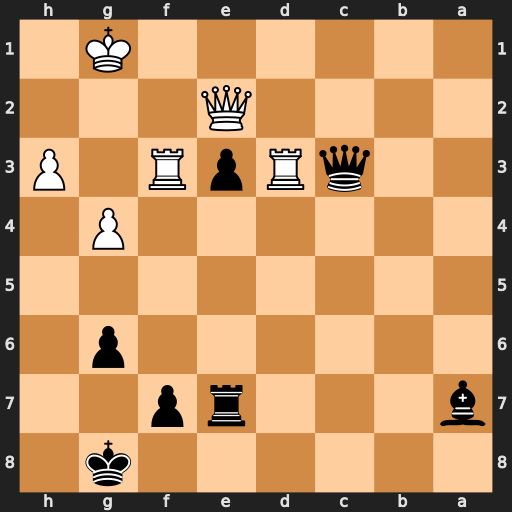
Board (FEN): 6k1/b3rp2/6p1/8/6P1/2qRpR1P/4Q3/6K1
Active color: b
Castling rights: -
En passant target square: -
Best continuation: Qxd3 Qxd3 e2+ Kh1 e1=Q+